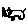
Label: cat